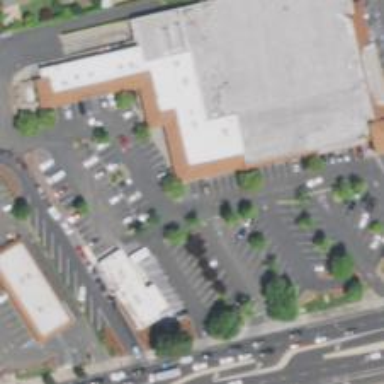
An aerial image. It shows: Parking space is available.